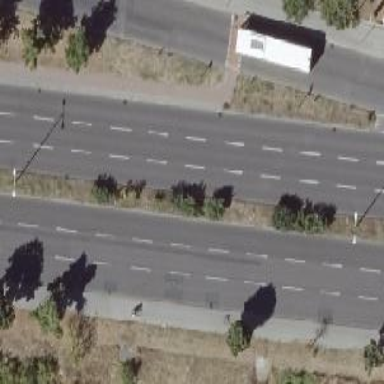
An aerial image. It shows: Primary highway with asphalt surface and lane markings. There are no sidewalks present.